Field crop: maize
Growth stage: 2
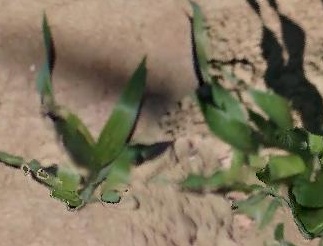
Species: maize